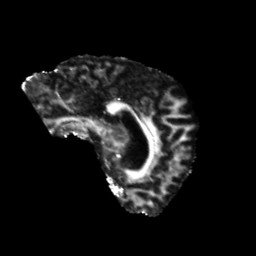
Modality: FA
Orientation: sagittal
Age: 49
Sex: male
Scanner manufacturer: siemens
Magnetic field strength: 3 T
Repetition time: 5.25 s
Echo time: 0.08 s